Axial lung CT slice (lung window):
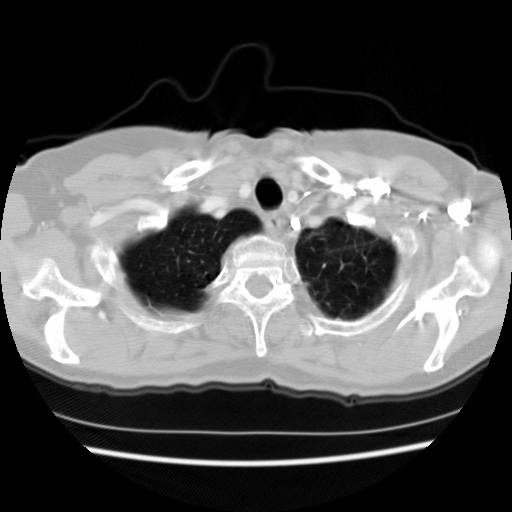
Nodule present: no